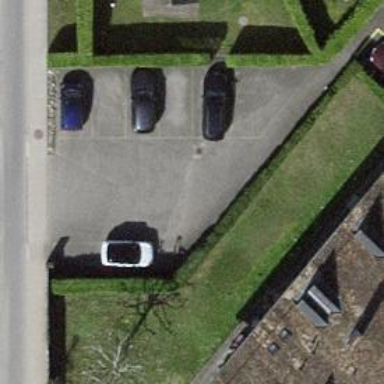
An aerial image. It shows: Parking aisle designated as service road.